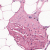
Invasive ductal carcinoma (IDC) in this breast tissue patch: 0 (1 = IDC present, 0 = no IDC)